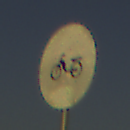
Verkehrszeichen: VerbotMofas
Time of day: SunriseSunset
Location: Outdoor (RoadRail)
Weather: Clear
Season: NotSpecified
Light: Natural